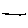
Label: line